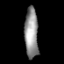
Tissue: prostate
Cell type: T cells
Senescence score: 0.3072
Nuclear area (px): 674
Mean DAPI intensity: 146.463